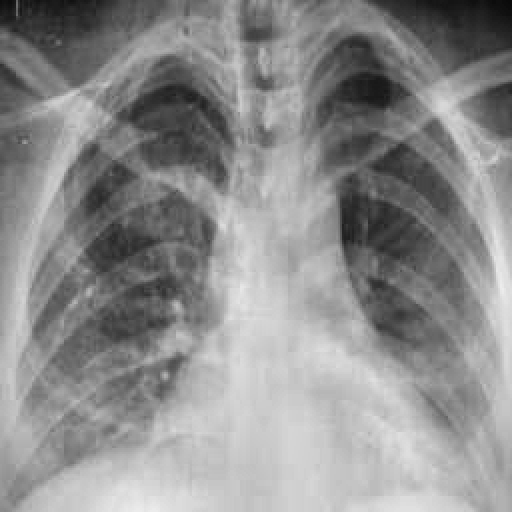
Finding: TUBERCULOSIS